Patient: sex M, age 57
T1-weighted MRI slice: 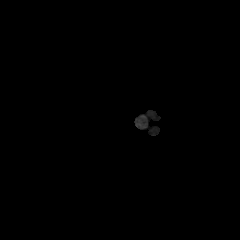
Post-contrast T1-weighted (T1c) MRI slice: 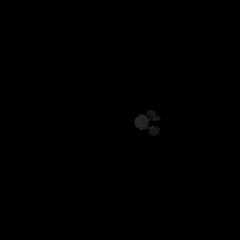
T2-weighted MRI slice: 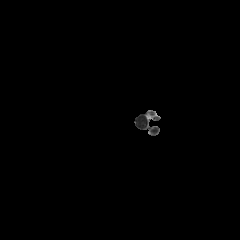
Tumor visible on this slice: no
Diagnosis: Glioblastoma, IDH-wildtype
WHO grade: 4